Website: apple
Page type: customer-info-address
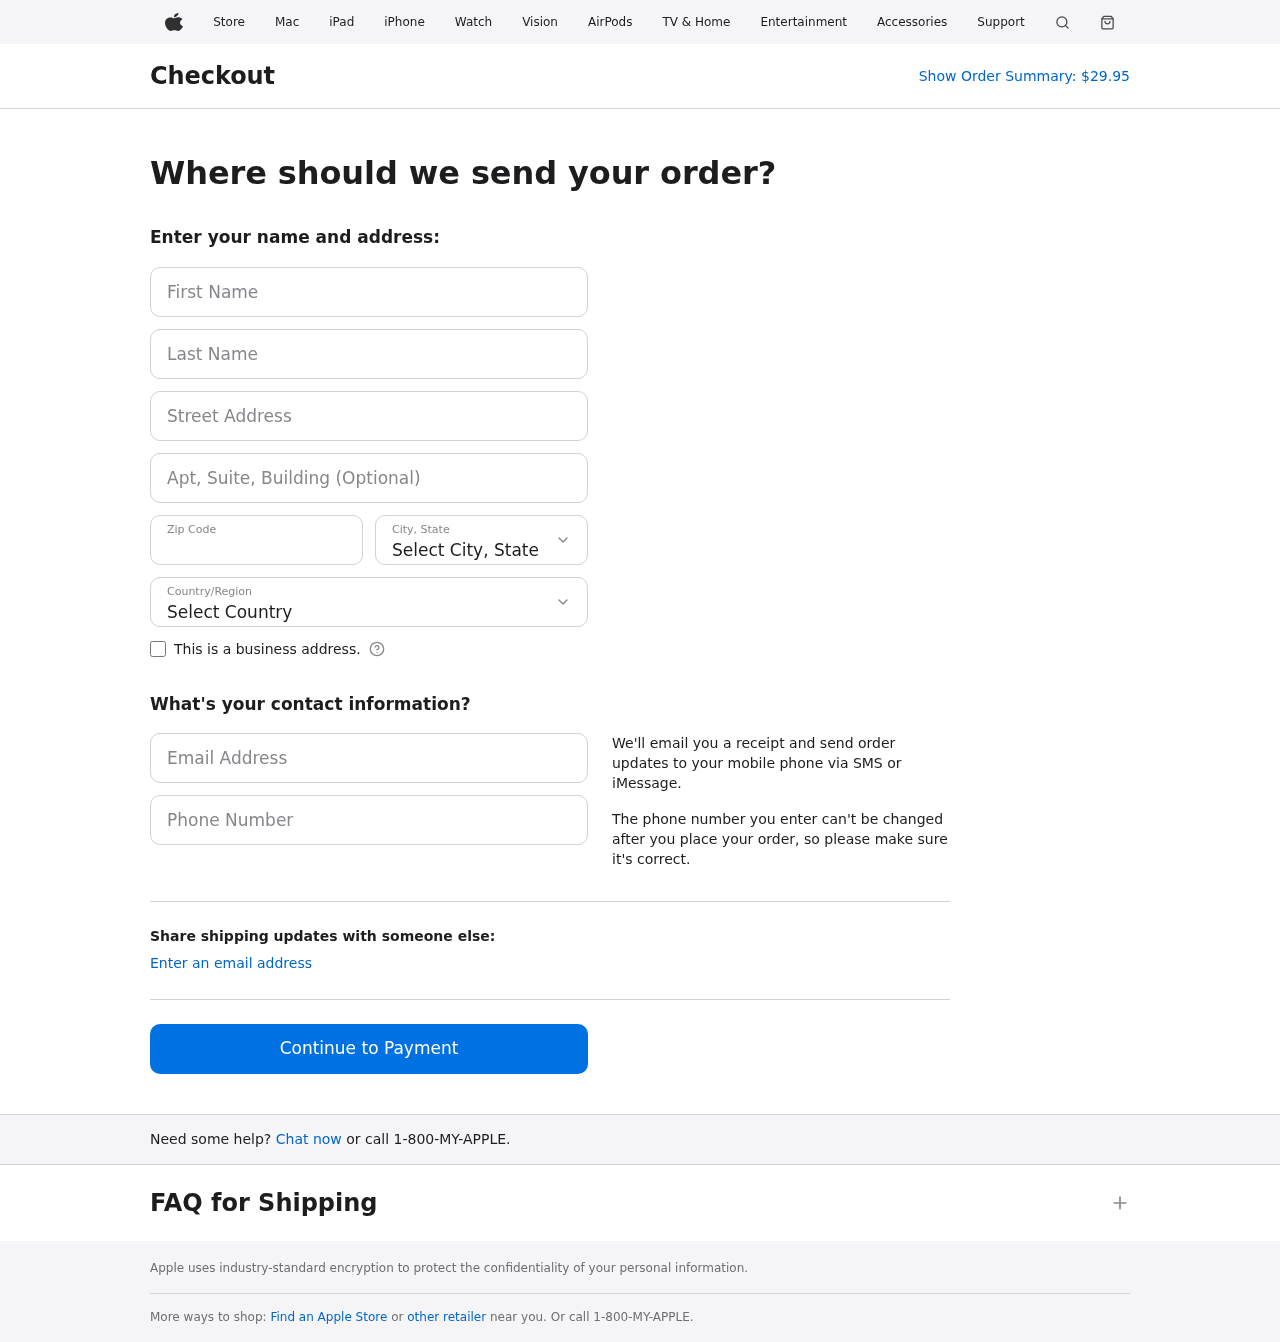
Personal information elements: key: PII_CITY_STATE
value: New Desiree, MD
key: PII_COUNTRY
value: United States
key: PII_EMAIL
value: karinapatterson@yahoo.com
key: PII_FIRSTNAME
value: Karina
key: PII_LASTNAME
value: Patterson
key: PII_PHONE
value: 6143828785
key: PII_POSTCODE
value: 31486
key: PII_STREET
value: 9807 Barnes Neck Apt. 717
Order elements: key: ORDER_TOTAL
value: $29.95